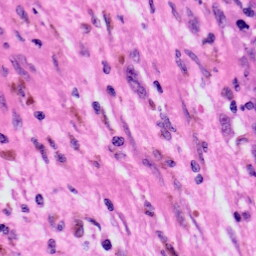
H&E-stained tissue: Skin